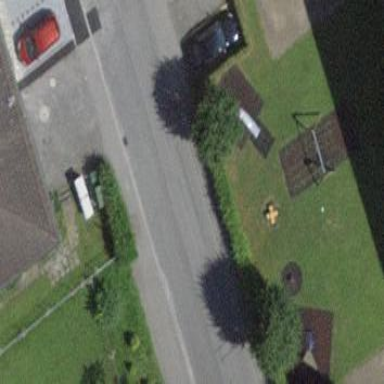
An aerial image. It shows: Street side parking area.